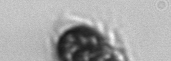
Label: Mesodinium